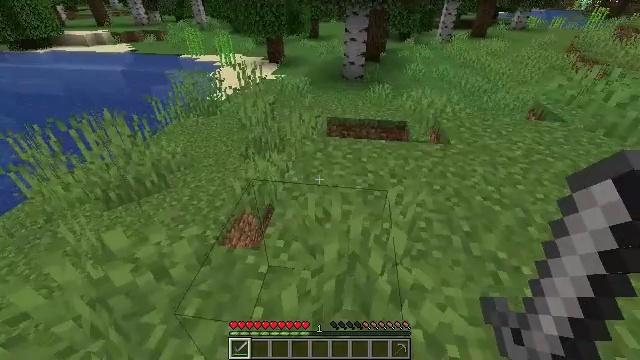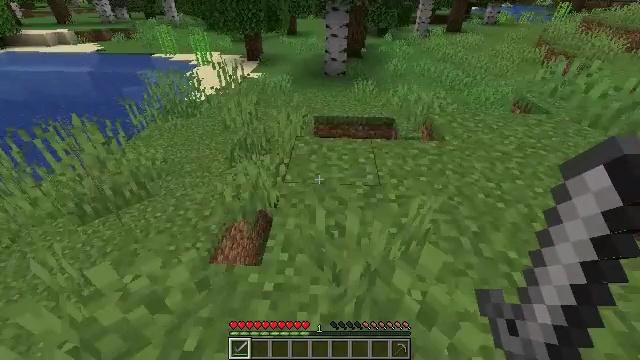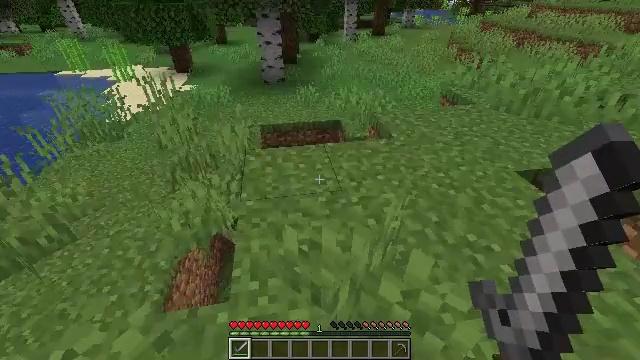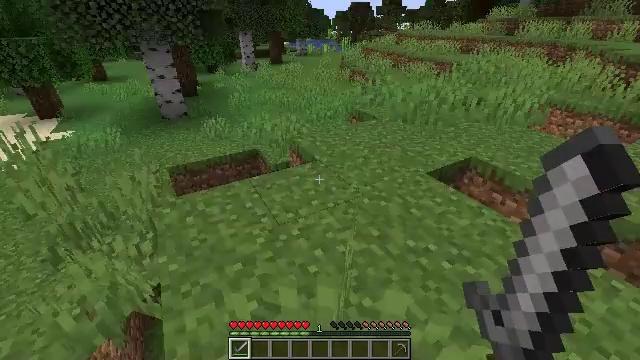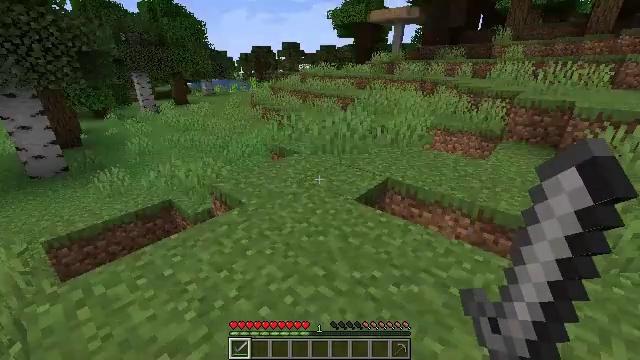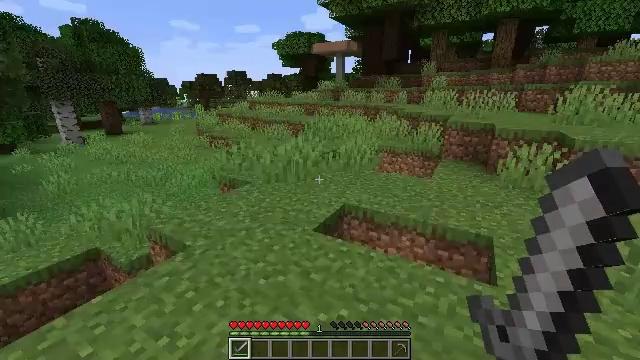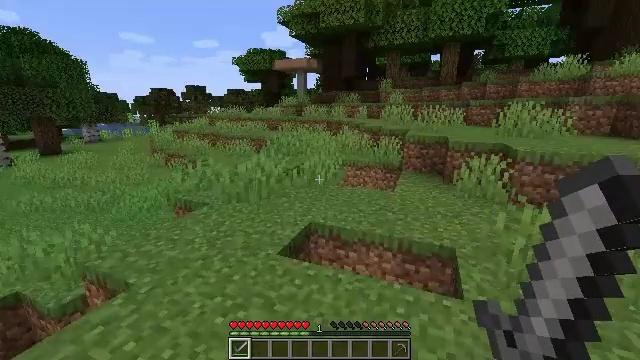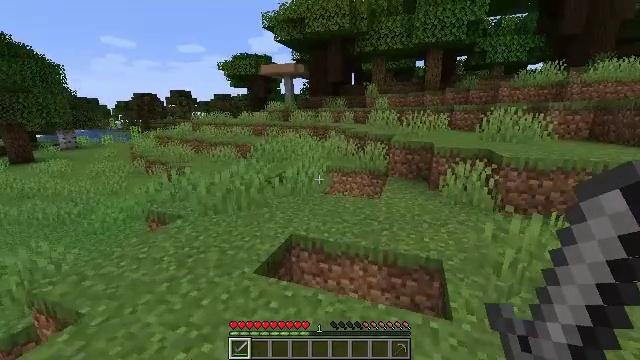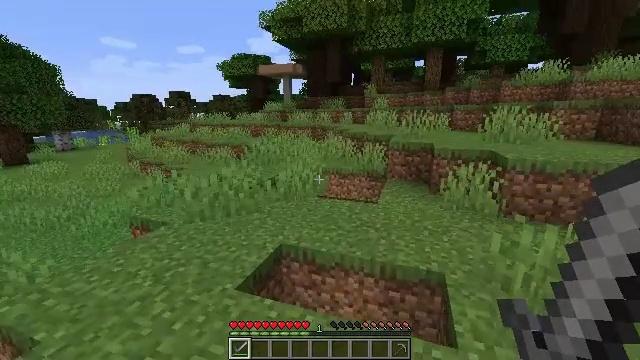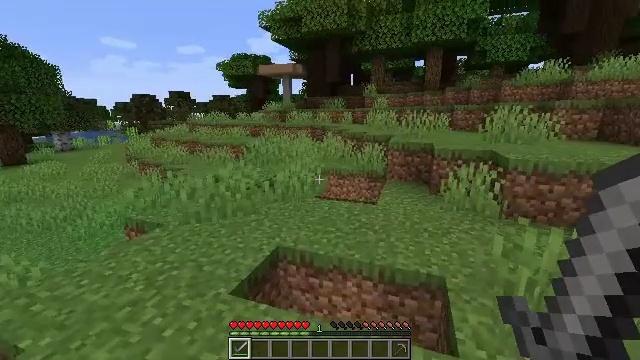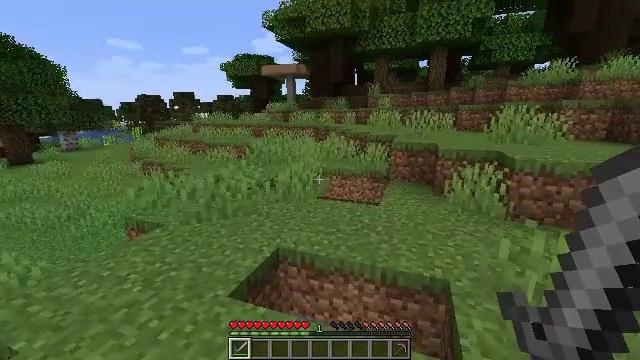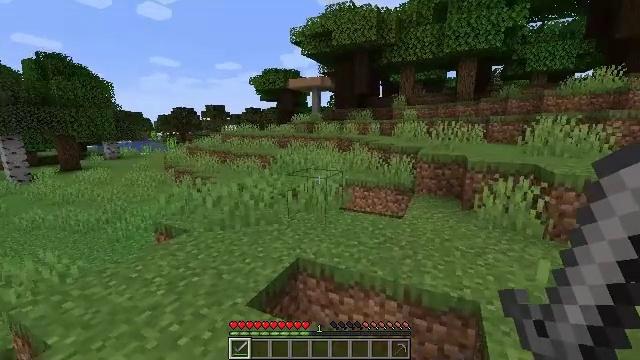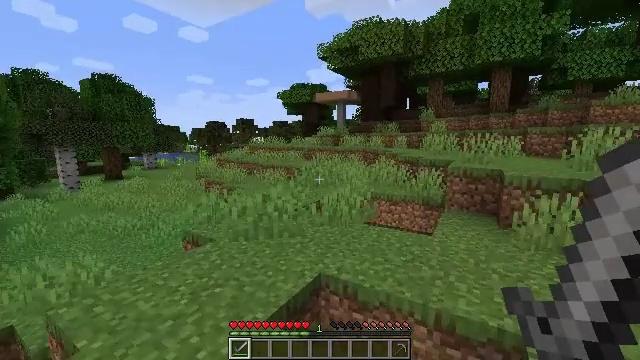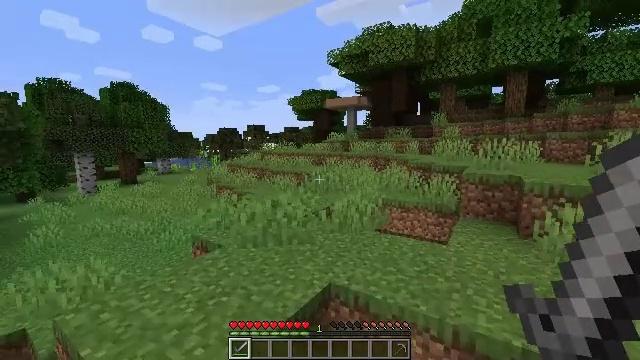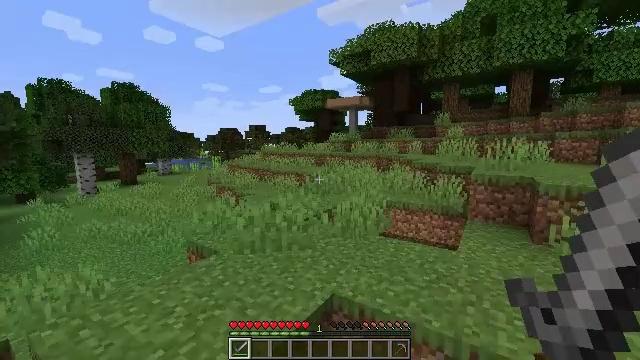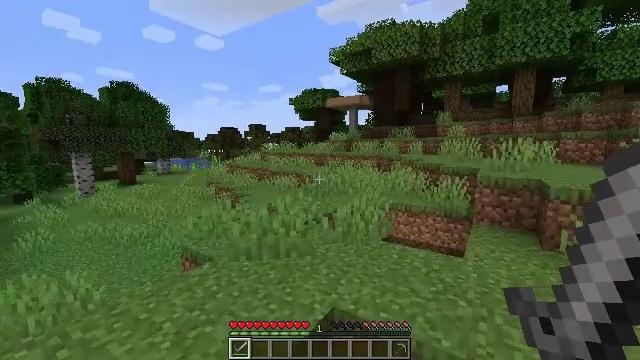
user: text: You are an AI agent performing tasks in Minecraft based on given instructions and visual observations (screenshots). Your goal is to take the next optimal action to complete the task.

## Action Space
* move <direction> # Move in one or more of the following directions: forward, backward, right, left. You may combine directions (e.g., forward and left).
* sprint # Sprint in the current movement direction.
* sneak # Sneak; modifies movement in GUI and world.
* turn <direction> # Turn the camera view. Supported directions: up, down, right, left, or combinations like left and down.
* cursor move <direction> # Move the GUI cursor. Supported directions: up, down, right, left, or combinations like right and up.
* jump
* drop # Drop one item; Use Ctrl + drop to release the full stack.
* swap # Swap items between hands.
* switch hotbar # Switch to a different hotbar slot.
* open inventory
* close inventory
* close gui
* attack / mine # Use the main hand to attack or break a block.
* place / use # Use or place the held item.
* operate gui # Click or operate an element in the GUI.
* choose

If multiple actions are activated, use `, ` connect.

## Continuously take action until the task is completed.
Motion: motion action
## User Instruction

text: Use the furnace to make cooked cod.
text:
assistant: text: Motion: move forward, turn right
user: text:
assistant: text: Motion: move forward, turn right and up
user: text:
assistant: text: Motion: move forward, turn right and up
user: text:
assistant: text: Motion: move forward and move right, turn right and up
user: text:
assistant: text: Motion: move forward and move right, turn right and up
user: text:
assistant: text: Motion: move forward and move right, turn right and up
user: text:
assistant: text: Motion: move forward and move right, turn right and up
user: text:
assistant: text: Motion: move forward
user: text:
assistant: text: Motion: no_op
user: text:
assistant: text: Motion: no_op
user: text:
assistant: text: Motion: turn left and up
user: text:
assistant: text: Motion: move forward, turn left and up
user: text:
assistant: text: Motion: move forward, turn left and up
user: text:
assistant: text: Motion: move forward
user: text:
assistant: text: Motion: move forward
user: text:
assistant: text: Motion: move left
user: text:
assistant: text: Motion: move forward and move left
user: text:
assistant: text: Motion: move forward and move left
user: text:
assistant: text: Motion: move forward and move left
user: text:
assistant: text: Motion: move forward and move left
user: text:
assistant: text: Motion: move forward and move left
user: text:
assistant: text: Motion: move forward
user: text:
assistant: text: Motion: move forward
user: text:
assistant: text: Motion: move forward
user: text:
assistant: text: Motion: move forward
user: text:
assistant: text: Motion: move forward, turn right
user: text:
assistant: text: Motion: move forward, turn right
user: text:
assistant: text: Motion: move forward, turn right
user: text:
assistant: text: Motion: move forward, turn right
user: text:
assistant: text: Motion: move forward